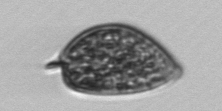
Label: Prorocentrum_micans